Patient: sex M, age 66
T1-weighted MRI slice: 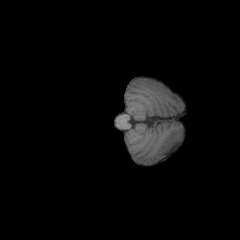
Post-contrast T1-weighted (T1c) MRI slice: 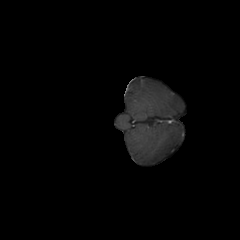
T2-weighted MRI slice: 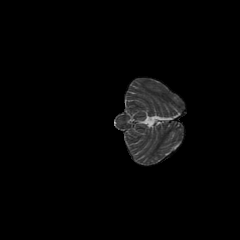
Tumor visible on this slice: no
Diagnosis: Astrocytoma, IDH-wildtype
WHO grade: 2